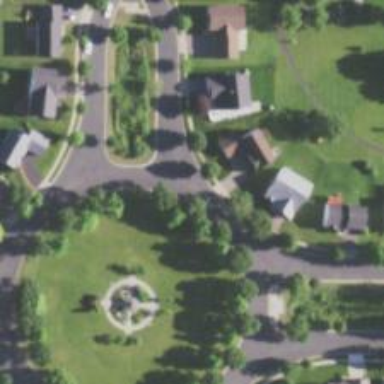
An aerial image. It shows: Circular junction on residential road.